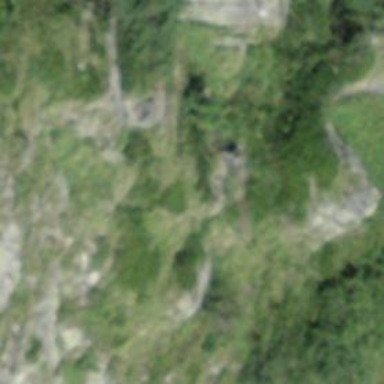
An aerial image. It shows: Cliff in nature.